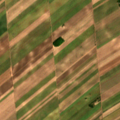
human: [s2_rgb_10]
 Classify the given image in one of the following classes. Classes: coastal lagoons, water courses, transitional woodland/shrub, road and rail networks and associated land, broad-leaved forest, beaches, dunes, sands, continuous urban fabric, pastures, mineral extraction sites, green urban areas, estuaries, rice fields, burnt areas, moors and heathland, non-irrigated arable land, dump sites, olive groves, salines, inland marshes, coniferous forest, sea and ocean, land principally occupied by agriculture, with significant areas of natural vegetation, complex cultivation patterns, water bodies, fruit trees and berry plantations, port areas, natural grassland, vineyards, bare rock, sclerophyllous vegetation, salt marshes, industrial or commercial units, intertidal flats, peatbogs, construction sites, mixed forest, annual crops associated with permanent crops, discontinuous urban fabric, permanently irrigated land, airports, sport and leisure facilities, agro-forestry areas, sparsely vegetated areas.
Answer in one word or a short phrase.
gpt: non-irrigated arable land